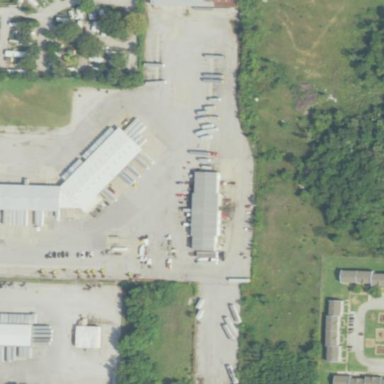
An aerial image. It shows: Transportation building.